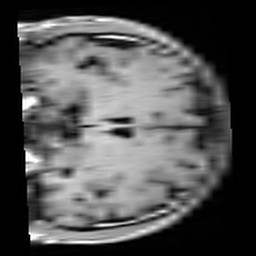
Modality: T1w
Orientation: coronal
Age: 27
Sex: male
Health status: healthy
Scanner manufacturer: siemens
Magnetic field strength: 3 T
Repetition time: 4.1 s
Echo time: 0.0085 s